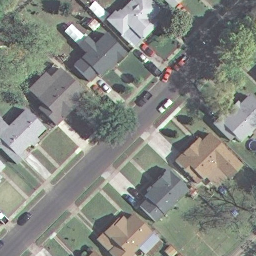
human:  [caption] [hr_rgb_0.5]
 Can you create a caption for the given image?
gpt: Many houses arranged neatly surrounded by verdant trees in the medium residential area .

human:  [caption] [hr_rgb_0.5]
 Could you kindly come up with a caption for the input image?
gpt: It is a medium residential area with a road goes through this area .

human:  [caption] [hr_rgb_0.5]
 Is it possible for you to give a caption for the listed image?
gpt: A medium residential area with plants flurish .

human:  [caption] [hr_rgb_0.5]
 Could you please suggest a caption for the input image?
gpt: A medium residential area with many houses arranged neatly .

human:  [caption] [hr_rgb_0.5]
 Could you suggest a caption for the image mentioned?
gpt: This is a medium residential area with a road goes through this area .